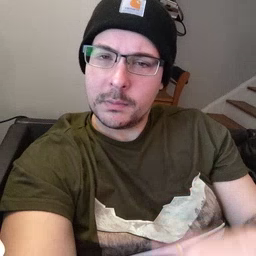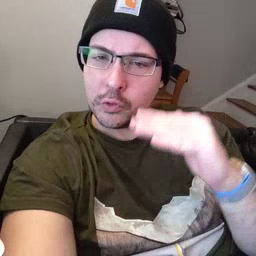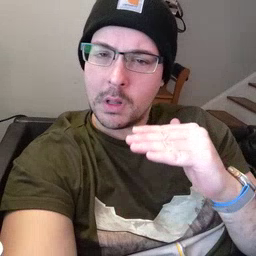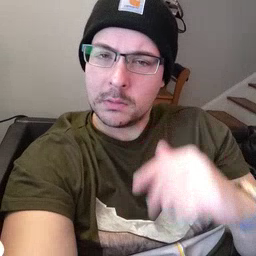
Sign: child